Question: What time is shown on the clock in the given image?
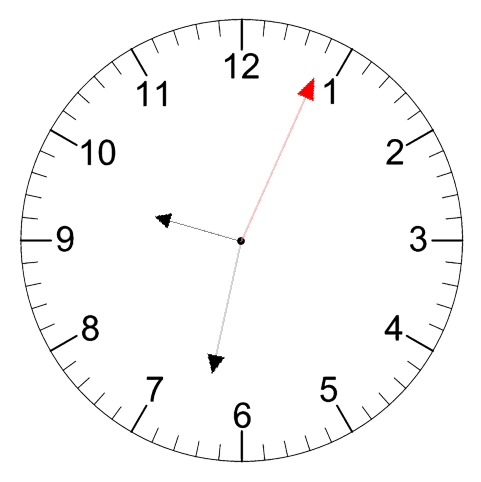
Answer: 09:32:04